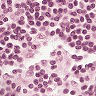
Metastatic tissue present: no